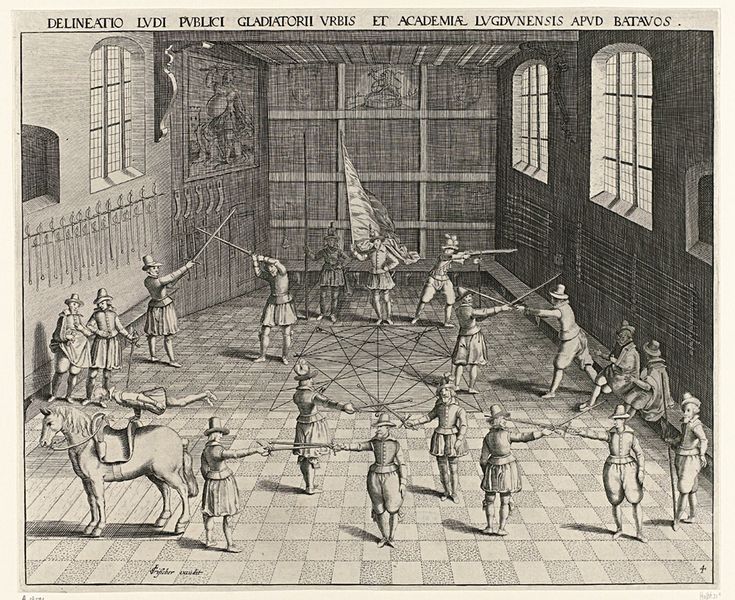
Titel: Schermschool van de Universiteit van Leiden
Künstler: Willem Isaacsz. van Swanenburg
Standort: Amsterdam
Institution: Rijksmuseum
Schlagwörter: schatten, menschen, fenster, hell, hüte, kariert, licht, männer, raum, schwarz, wand, pferd, schrift, schule, fahne, flagge, hosen, grafik, bank, halle, stich, schwert, säbel, degen, gewehr, dunkle, fechten, gefecht, latein, gladiatoren, musketen, uebung